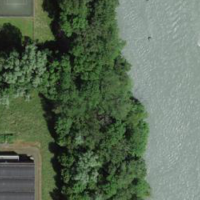
EUNIS habitat code: 55
Species observed at this site:
Fagus sylvatica